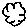
Label: cloud